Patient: sex F, age 57
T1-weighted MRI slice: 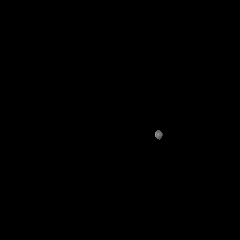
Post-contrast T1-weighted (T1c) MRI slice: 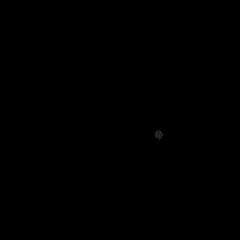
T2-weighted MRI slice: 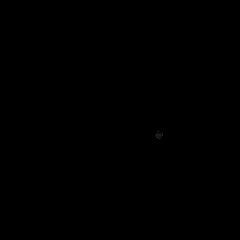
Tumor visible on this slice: no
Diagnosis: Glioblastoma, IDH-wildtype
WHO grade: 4